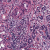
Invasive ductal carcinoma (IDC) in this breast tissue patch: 1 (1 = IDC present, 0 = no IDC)